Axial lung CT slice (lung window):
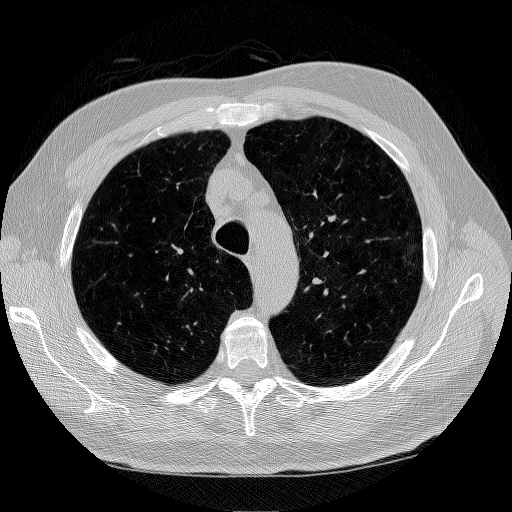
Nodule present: no